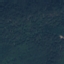
Land use / land cover: Forest